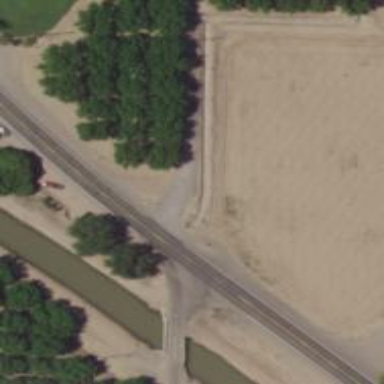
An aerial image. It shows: Irrigation culvert tunnel.